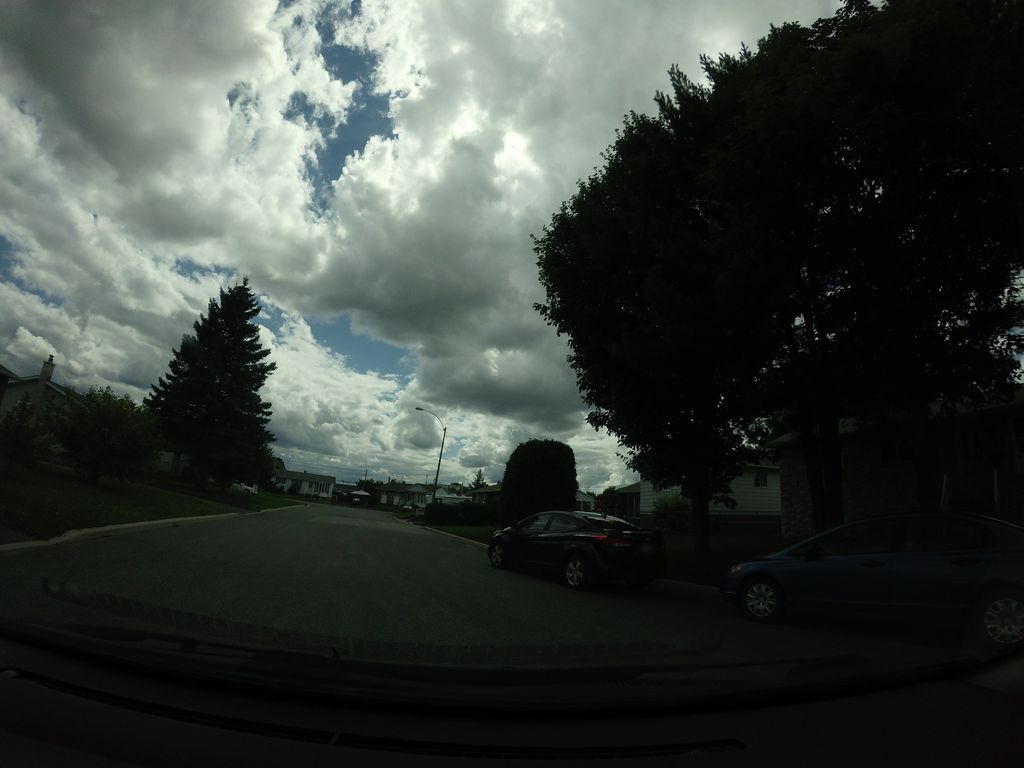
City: ottawa-gatineau